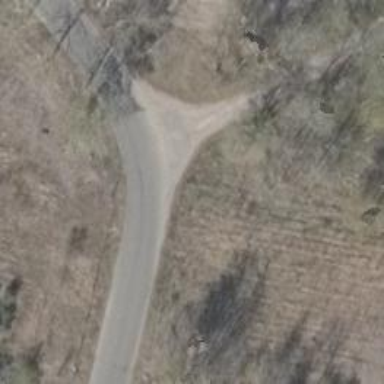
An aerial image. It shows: Unclassified road with asphalt surface.